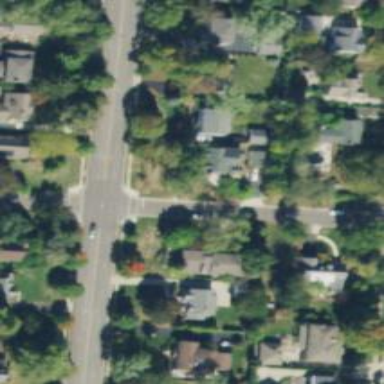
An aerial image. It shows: Residential driveway designated as service road.